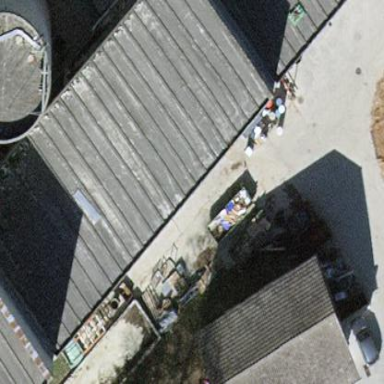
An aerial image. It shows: View of roof of building.